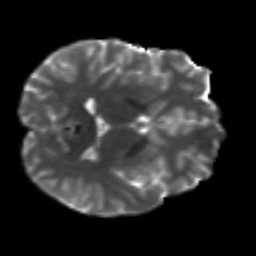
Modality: T2w
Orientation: axial
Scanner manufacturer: siemens
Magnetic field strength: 3 T
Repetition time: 9.6 s
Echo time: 0.077 s